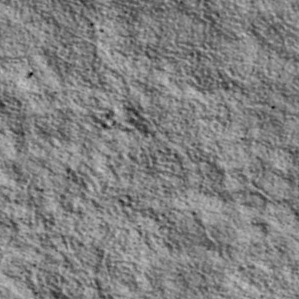
Label: non_frost